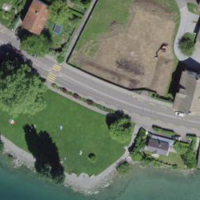
EUNIS habitat code: 54
Species observed at this site:
Chroicocephalus ridibundus
Corvus corone
Larus michahellis
Cygnus olor
Podiceps cristatus
Fulica atra
Anas platyrhynchos
Streptopelia decaocto
Passer domesticus
Columba livia
Motacilla alba